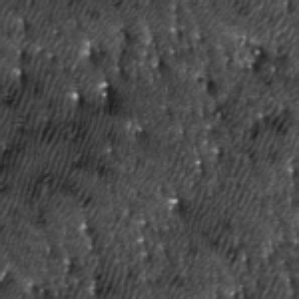
Label: frost